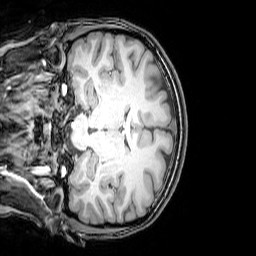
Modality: T1w
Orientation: coronal
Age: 23
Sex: female
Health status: healthy
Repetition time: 0.081 s
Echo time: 0.037 s